Field crop: maize
Growth stage: 2
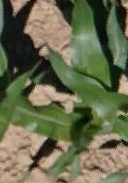
Species: maize